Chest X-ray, AP view. Patient: 62 years old, sex F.
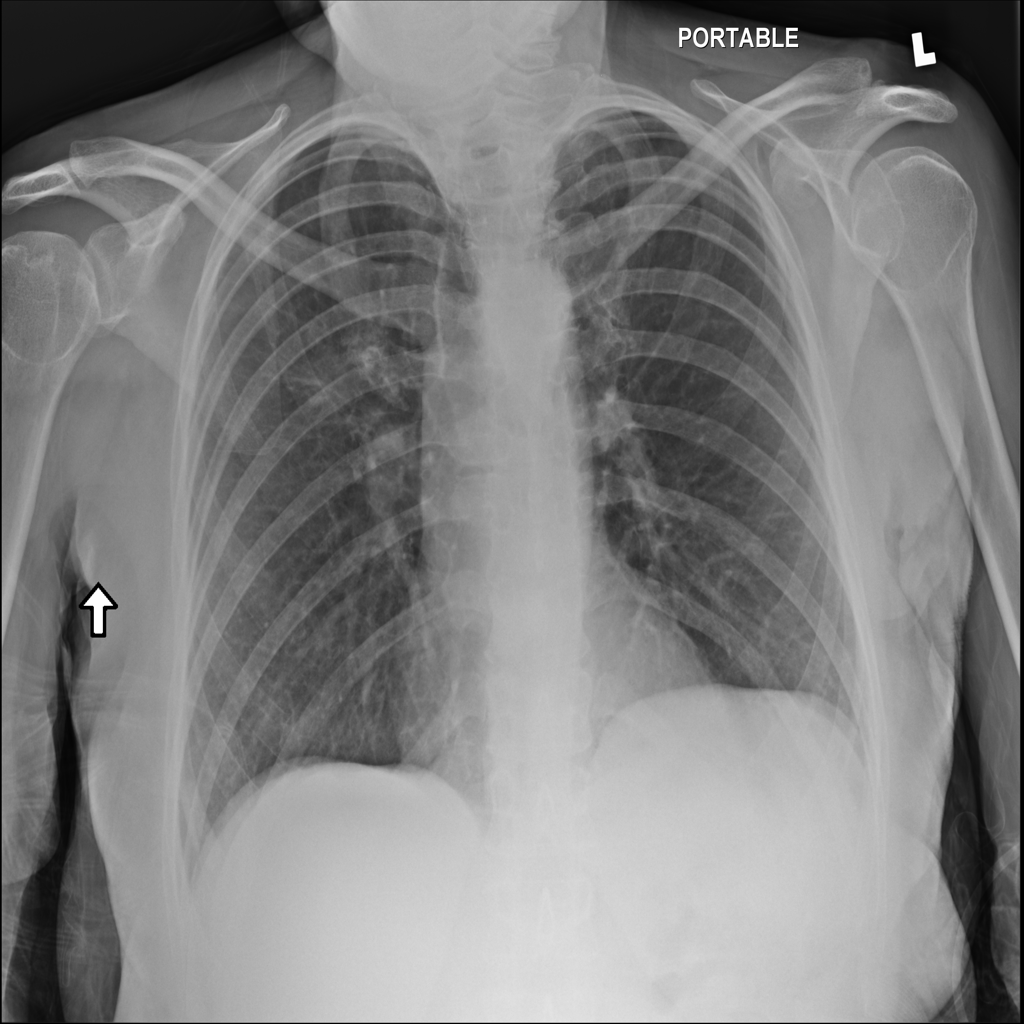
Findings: No Finding